【题型】解答题　【知识点】函数　【难度】medium
（本题满分14分，第1小题6分，第2小题8分）

已知脐橙分类标准：果径80mm～85mm为一级果，果径75mm～80mm为二级果，果径70mm～75mm或85mm以上为三级果。某农产品研究所从种植园采摘的大量该地脐橙中随机抽取1000个，测量这些脐橙的果径（单位：mm），得到如图所示的频率分布直方图.

(1) 在这1000个脐橙中，按分层抽样的方法在果径70～85mm中抽出9个脐橙，为进一步测量其他指标，在抽取的9个脐橙中再抽出3个，

$\text{\textcircled{1}}$ 求这9个脐橙中一级果，二级果，三级果的数量；

$\text{\textcircled{2}}$求抽到的一级果个数 \(X\) 的数学期望；

(2) 以样本估计总体，用频率代替概率，某顾客从种植园的这批脐橙中随机购买100个，其中一级果的个数为 \(Y\)，记一级果的个数为 \(k\) 的概率为 \(P(Y=k)\)，写出 \(P(Y=k)\) 的表达式并求出当 \(k\) 为何值时，\(P(Y=k)\) 最大？
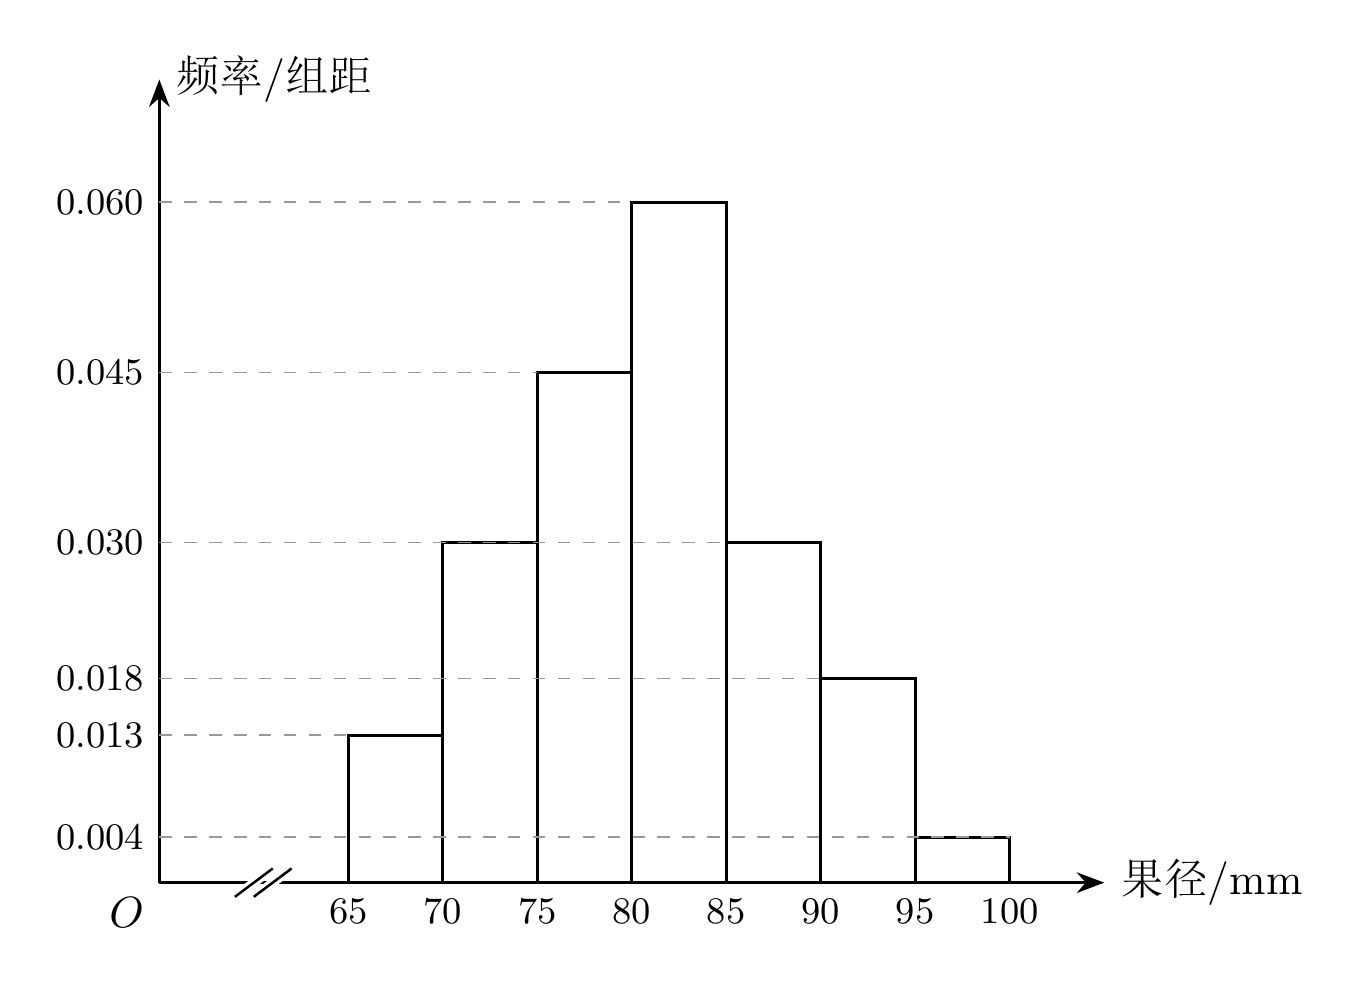
【解答】
\pagestyle{empty}
\noindent
【答案】(1) $\text{\textcircled{1}}$ 一级果4个，二级果3个，三级果2个；$\text{\textcircled{2}}$ \(E(X) = \dfrac{4}{3}\)；

(2) 当 \(k = 30\) 时，\(P(Y = k)\) 最大

【分析】（1）$\text{\textcircled{1}}$ 求出果径80mm～85mm，75mm～80mm，70mm～75mm的频率之比，从而求出一级果，二级果，三级果的数量；

$\text{\textcircled{2}}$ 求出 \(X\) 的可能取值和对应的概率，得到数学期望；

（2）得到 \(Y \sim B(100, 0.3)\)，从而得到不等式组，求出当 \(k = 30\) 时，\(P(Y = k)\) 最大.

【详解】（1）$\text{\textcircled{1}}$ 果径 \(80\mathrm{mm} \sim 85\mathrm{mm}\)，\(75\mathrm{mm} \sim 80\mathrm{mm}\)，\(70\mathrm{mm} \sim 75\mathrm{mm}\) 的频率之比为 \(0.3:0.225:0.15 = 4:3:2\)，

故这9个脐橙中一级果数量为 \(9 \times \frac{4}{4+3+2} = 4\) 个，二级果 \(9 \times \frac{3}{4+3+2} = 3\) 个，三级果 \(9 \times \frac{2}{4+3+2} = 2\) 个；

$\text{\textcircled{2}}$ \(X\) 的可能取值为 \(0,1,2,3\)，

故 \(P(X = 0) = \frac{\mathrm{C}_5^3}{\mathrm{C}_9^3} = \frac{5}{42}\)，\(P(X = 1) = \frac{\mathrm{C}_4^1\mathrm{C}_5^2}{\mathrm{C}_9^3} = \frac{10}{21}\)，\(P(X = 2) = \frac{\mathrm{C}_4^2\mathrm{C}_5^1}{\mathrm{C}_9^3} = \frac{5}{14}\)，

\(P(X = 3) = \frac{\mathrm{C}_4^3}{\mathrm{C}_9^3} = \frac{1}{21}\)，

故 \(E(X) = 0 \times \frac{5}{42} + 1 \times \frac{10}{21} + 2 \times \frac{5}{14} + 3 \times \frac{1}{21} = \frac{4}{3}\)

（2）一级果的频率为 \(0.06 \times 5 = 0.3\)，

用频率代替概率，故 \(Y \sim B(100, 0.3)\)，

故 \(P(Y = k) = \mathrm{C}_{100}^k 0.3^k (1 - 0.3)^{100 - k}\)，

令\(\begin{cases}
P(Y = k) \ge P(Y = k - 1) \\
P(Y = k) \ge P(Y = k + 1)
\end{cases},\)

故\(\begin{cases}
\mathrm{C}_{100}^k 0.3^k (1 - 0.3)^{100 - k} \ge \mathrm{C}_{100}^{k - 1} 0.3^{k - 1} (1 - 0.3)^{101 - k} \\
\mathrm{C}_{100}^k 0.3^k (1 - 0.3)^{100 - k} \ge \mathrm{C}_{100}^{k + 1} 0.3^{k + 1} (1 - 0.3)^{99 - k}
\end{cases},\)

解得 \(29.3 \le k \le 30.3\)，

又 \(k \in \mathbb{N}\)，故 \(k = 30\)，

故当 \(k = 30\) 时，\(P(Y = k)\) 最大.